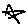
Label: star